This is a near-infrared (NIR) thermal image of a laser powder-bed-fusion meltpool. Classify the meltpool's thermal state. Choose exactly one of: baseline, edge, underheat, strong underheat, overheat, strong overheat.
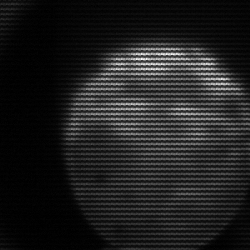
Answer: edge